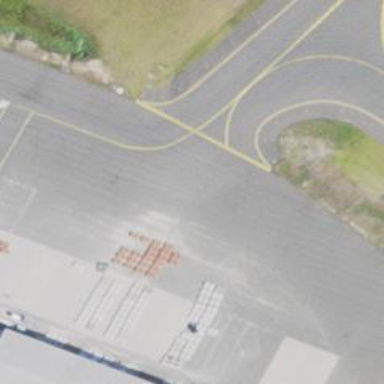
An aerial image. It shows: View of taxiway at the airport.